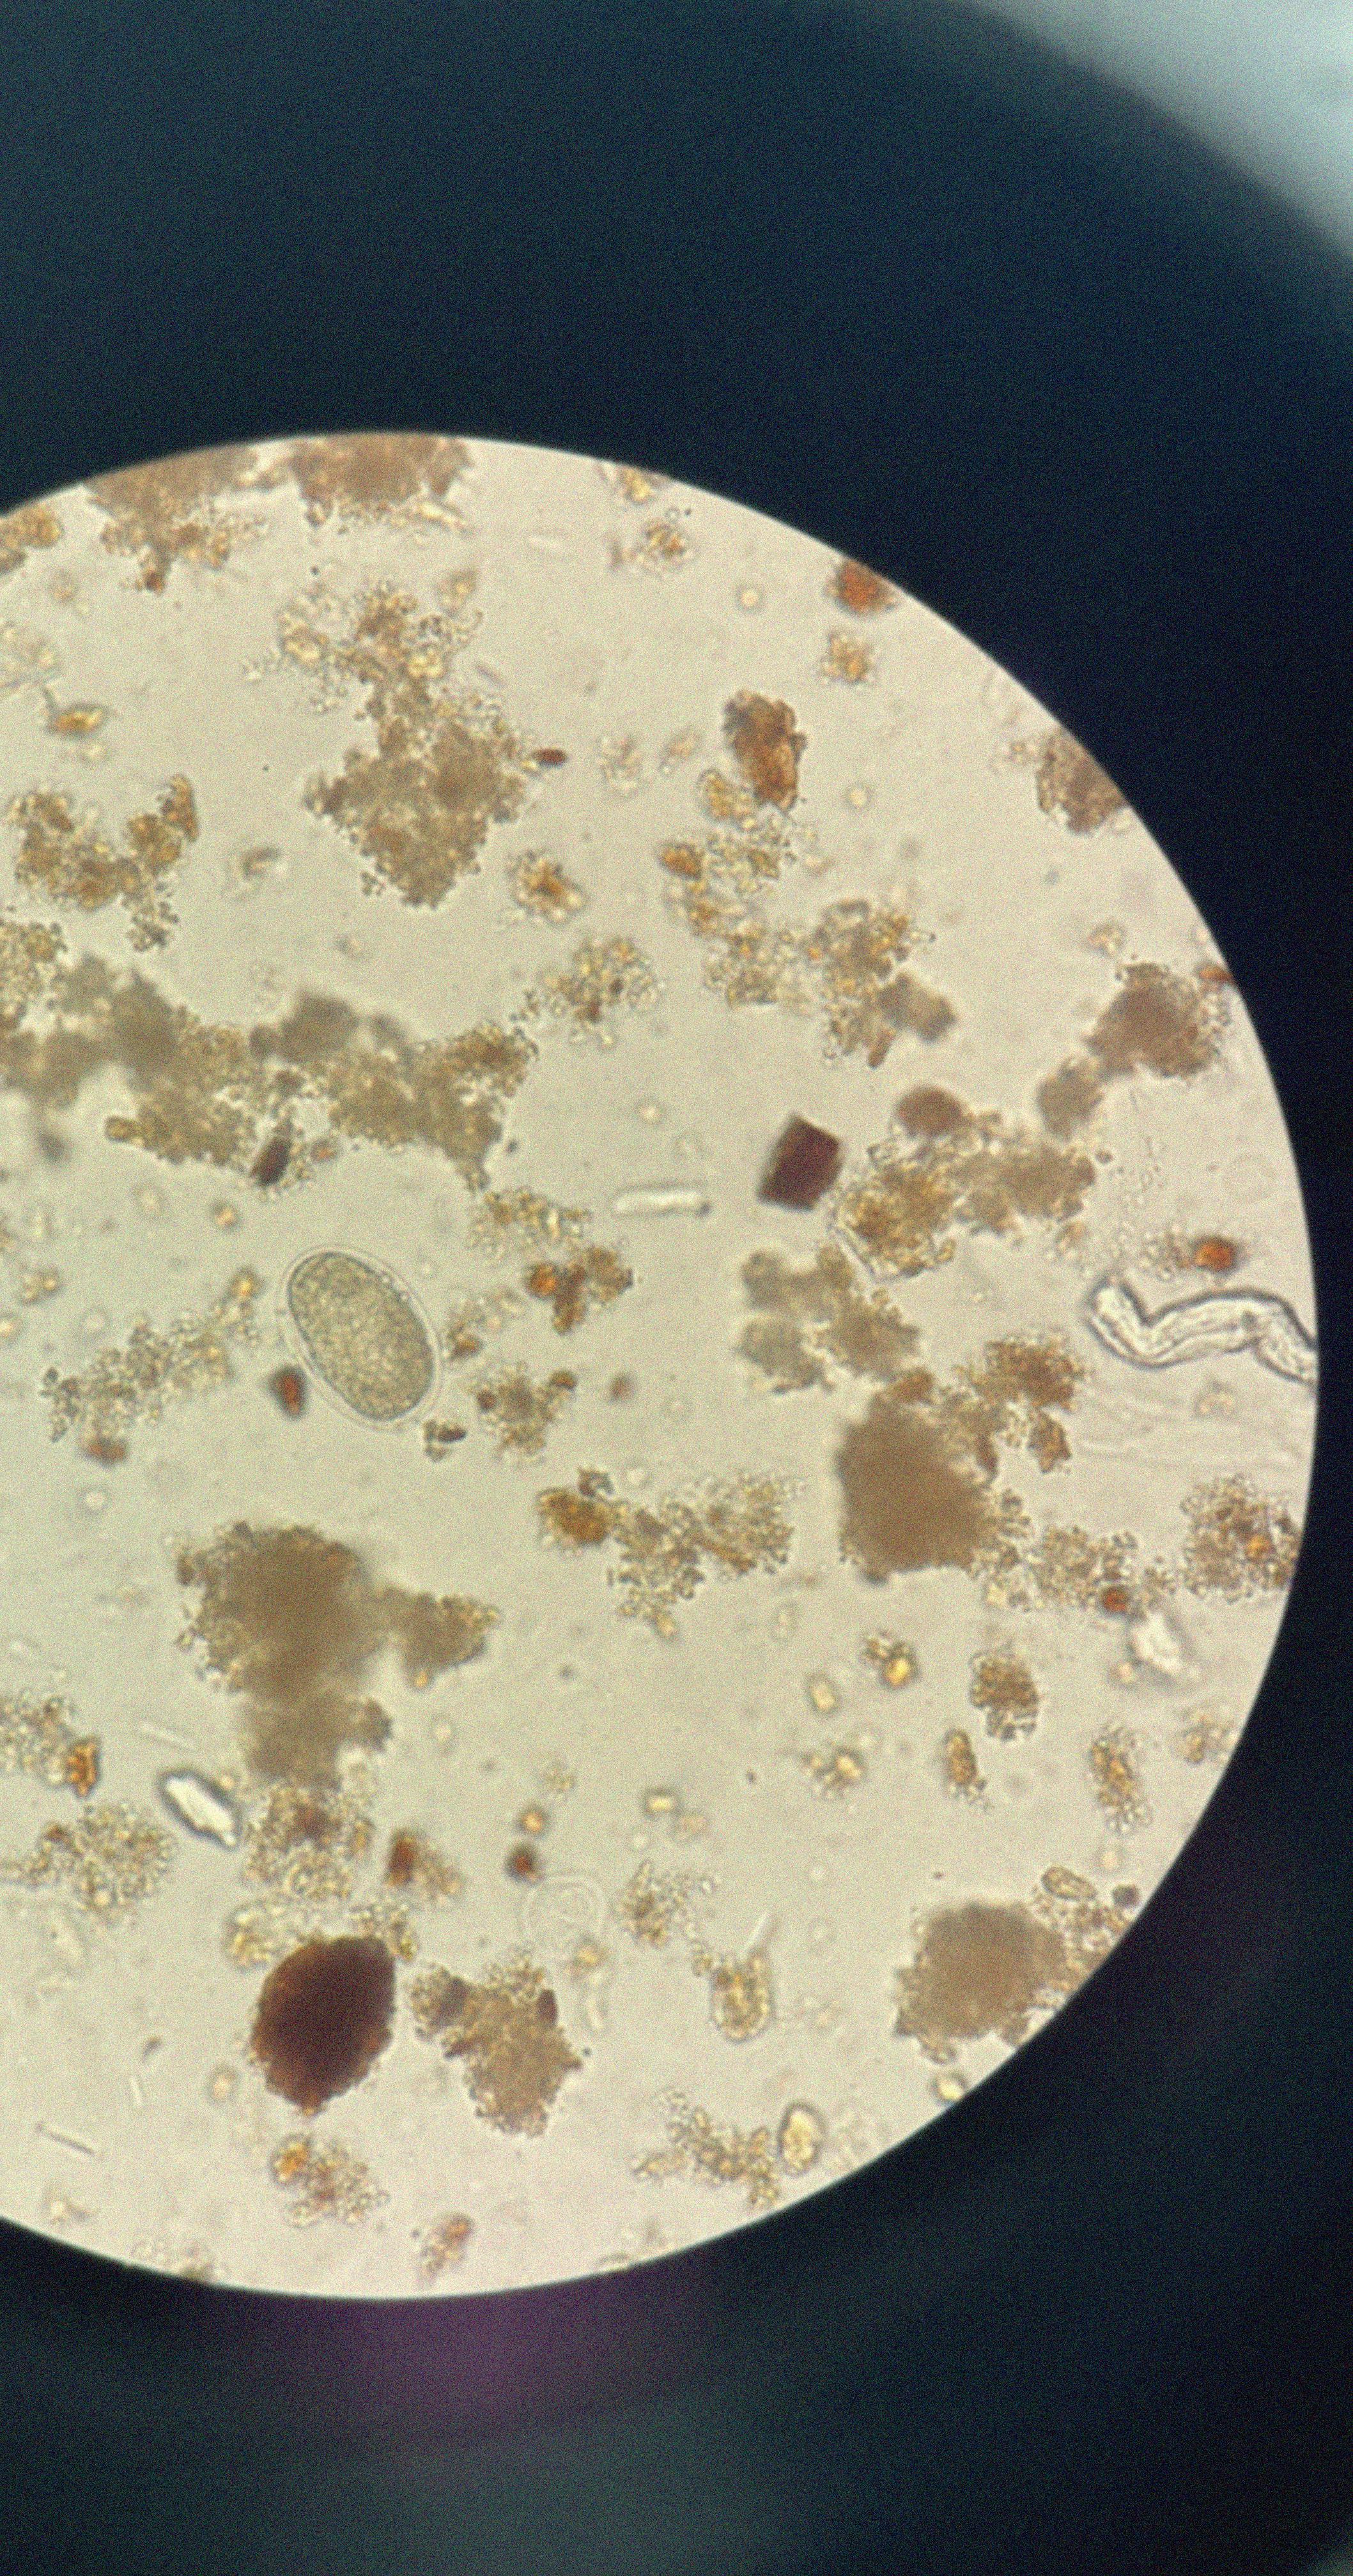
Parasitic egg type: Hookworm egg